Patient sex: M
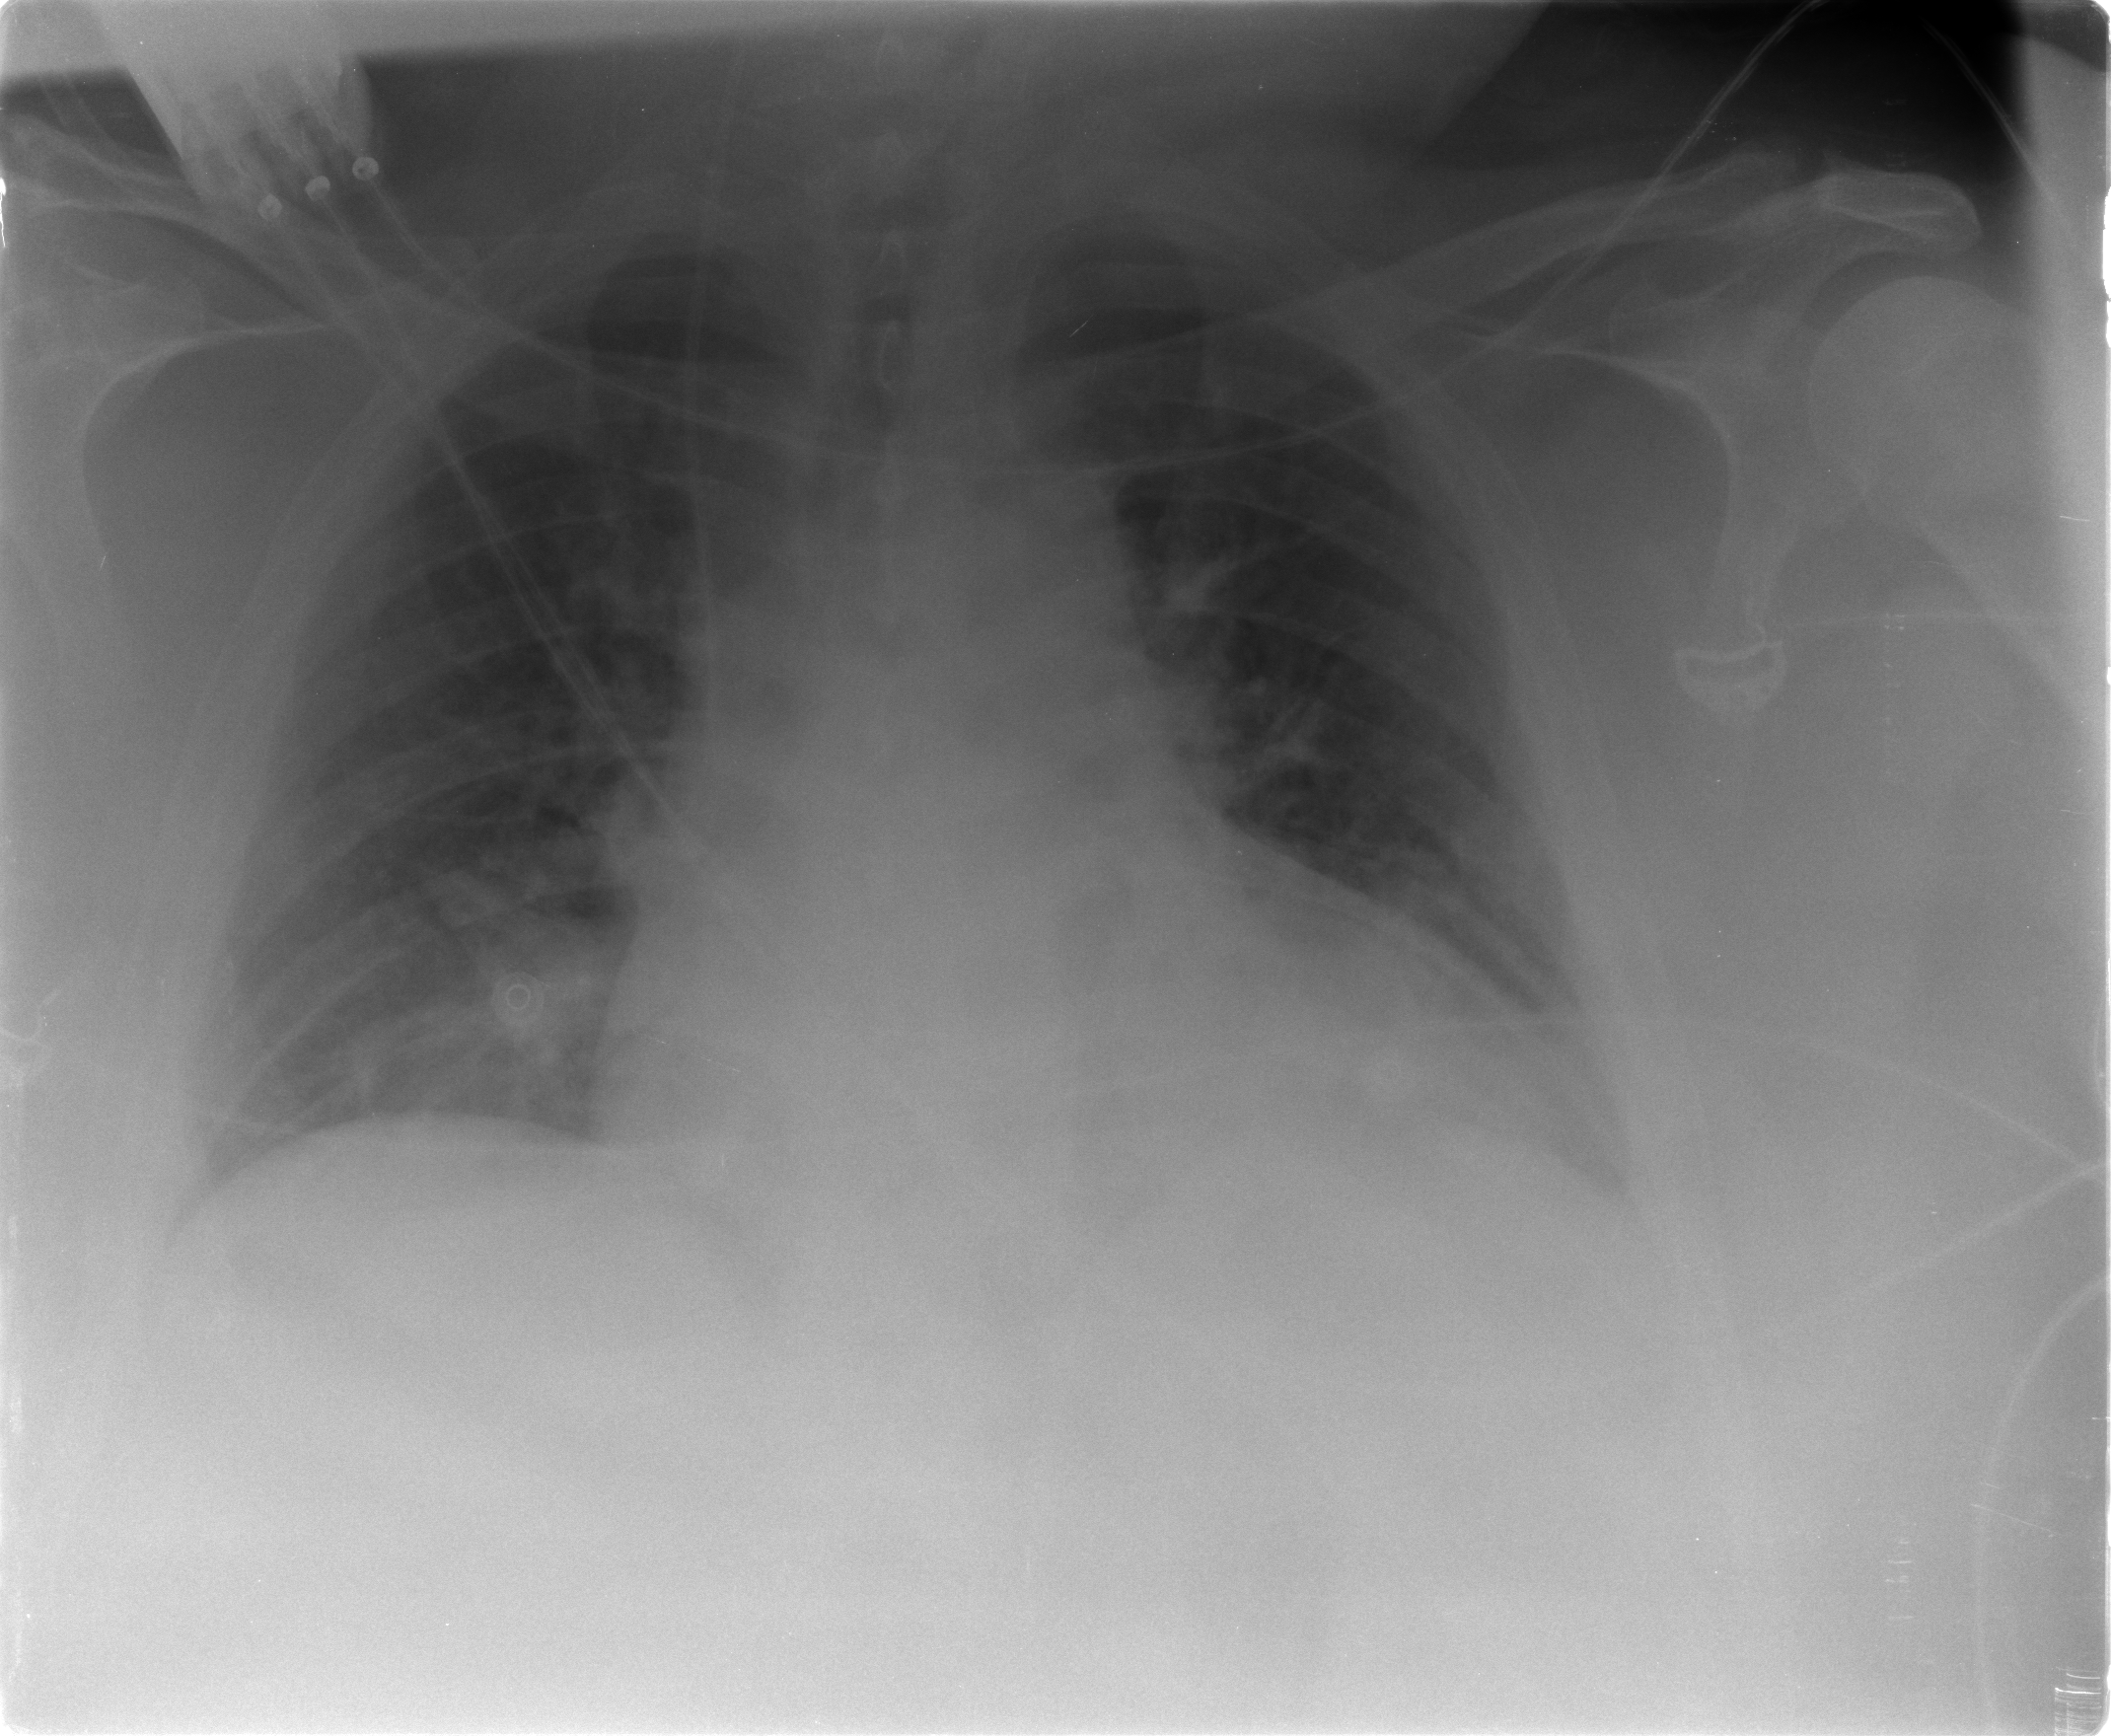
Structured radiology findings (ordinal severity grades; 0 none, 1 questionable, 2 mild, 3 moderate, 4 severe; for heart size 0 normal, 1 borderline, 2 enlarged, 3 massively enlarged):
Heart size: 2
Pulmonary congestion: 2
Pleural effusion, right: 1
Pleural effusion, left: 1
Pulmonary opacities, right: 1
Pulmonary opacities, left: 1
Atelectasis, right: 2
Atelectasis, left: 1